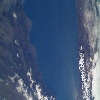
Label: water